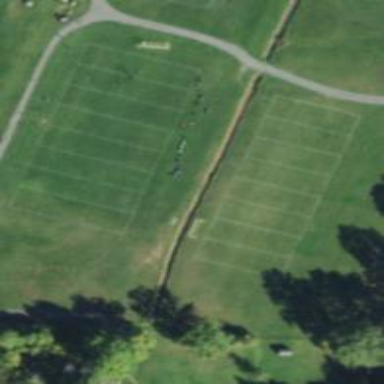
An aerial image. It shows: Soccer pitch for leisureland activities.